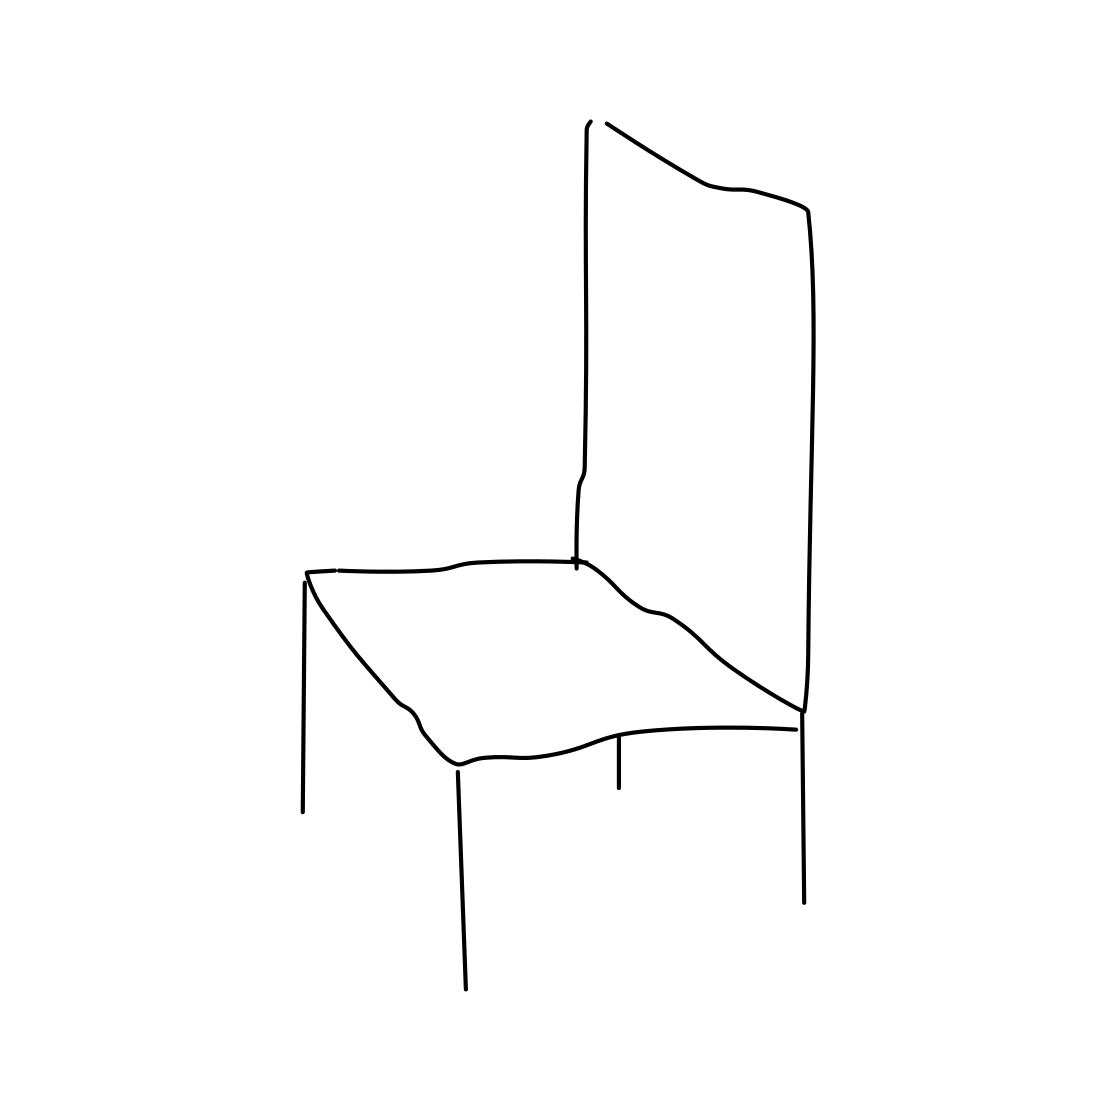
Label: chair